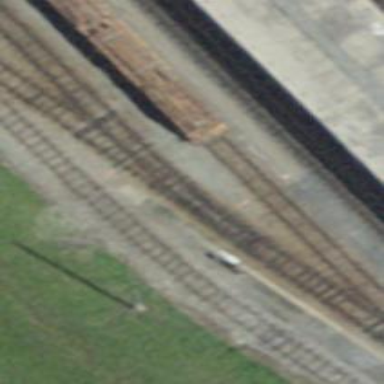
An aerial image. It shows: Narrow-gauge railway siding with electrified contact lines.